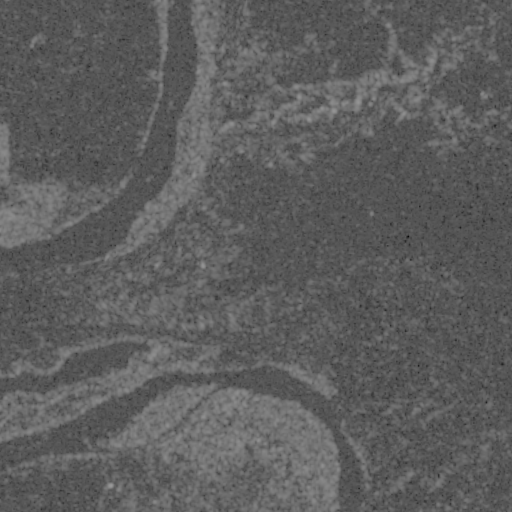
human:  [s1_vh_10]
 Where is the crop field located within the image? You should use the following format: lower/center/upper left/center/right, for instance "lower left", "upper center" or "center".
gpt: The crop field is located in the lower left of the image.
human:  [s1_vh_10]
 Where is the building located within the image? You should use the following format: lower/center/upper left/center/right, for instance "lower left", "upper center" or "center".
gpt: The building is located in the lower left of the image.
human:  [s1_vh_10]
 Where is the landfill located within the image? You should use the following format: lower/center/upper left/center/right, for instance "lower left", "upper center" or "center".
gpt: There is no landfill in the image.

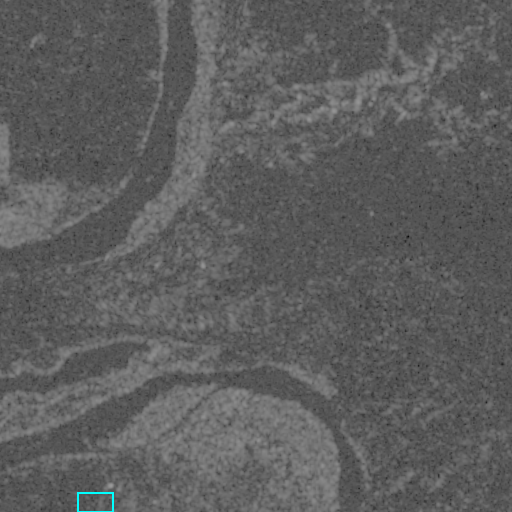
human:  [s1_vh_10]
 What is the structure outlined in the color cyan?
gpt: The structure outlined in cyan is a crop field.
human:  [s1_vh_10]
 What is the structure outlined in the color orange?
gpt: There is no orange outline.